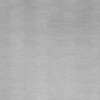
Label: dusty